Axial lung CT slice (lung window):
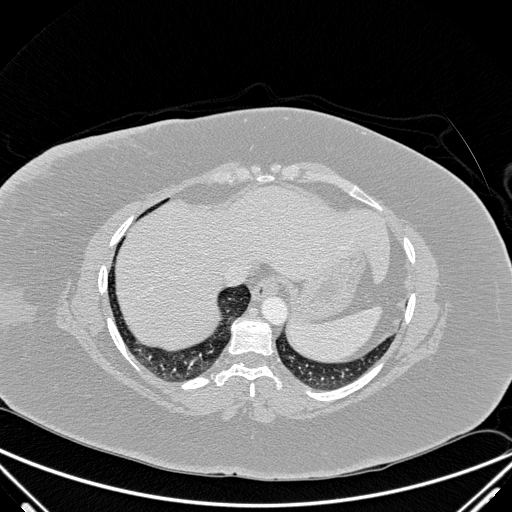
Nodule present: no